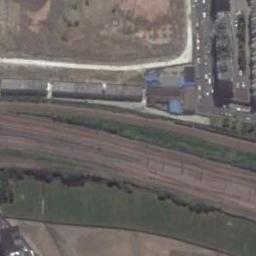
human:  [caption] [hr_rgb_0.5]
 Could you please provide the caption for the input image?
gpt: The railway is next to the grass and bare land .

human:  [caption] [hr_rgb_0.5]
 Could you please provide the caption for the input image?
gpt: These railways go through the wasteland and a building is on one side of the railways .

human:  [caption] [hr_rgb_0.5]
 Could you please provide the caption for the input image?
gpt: There are many trees beside the railway .

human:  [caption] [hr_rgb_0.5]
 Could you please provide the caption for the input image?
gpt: One side of the railway, there are lush trees  And the other side, there is a bare ground .

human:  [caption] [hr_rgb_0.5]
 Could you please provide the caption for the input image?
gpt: There are green lawns and some buildings beside the railway .